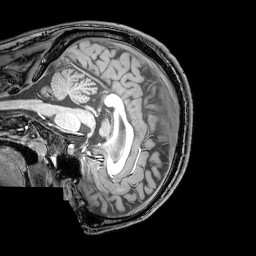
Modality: T1w
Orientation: sagittal
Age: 22
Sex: male
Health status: healthy
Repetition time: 0.081 s
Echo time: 0.037 s